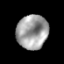
Tissue: prostate
Cell type: Epithelial cells
Senescence score: 0.2711
Nuclear area (px): 1042
Mean DAPI intensity: 160.2